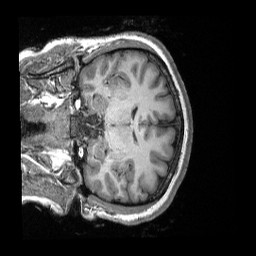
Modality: T1w
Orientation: coronal
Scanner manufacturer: siemens
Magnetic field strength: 3 T
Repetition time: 2.3 s
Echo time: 0.00308 s